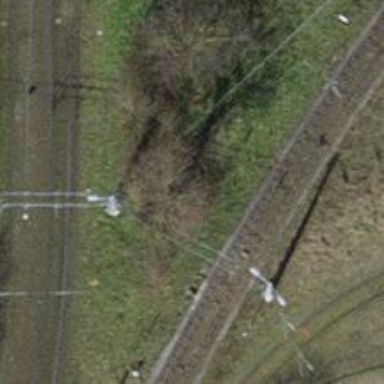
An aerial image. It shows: Tunnel for single-track electrified tram railway with contact lines.